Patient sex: F
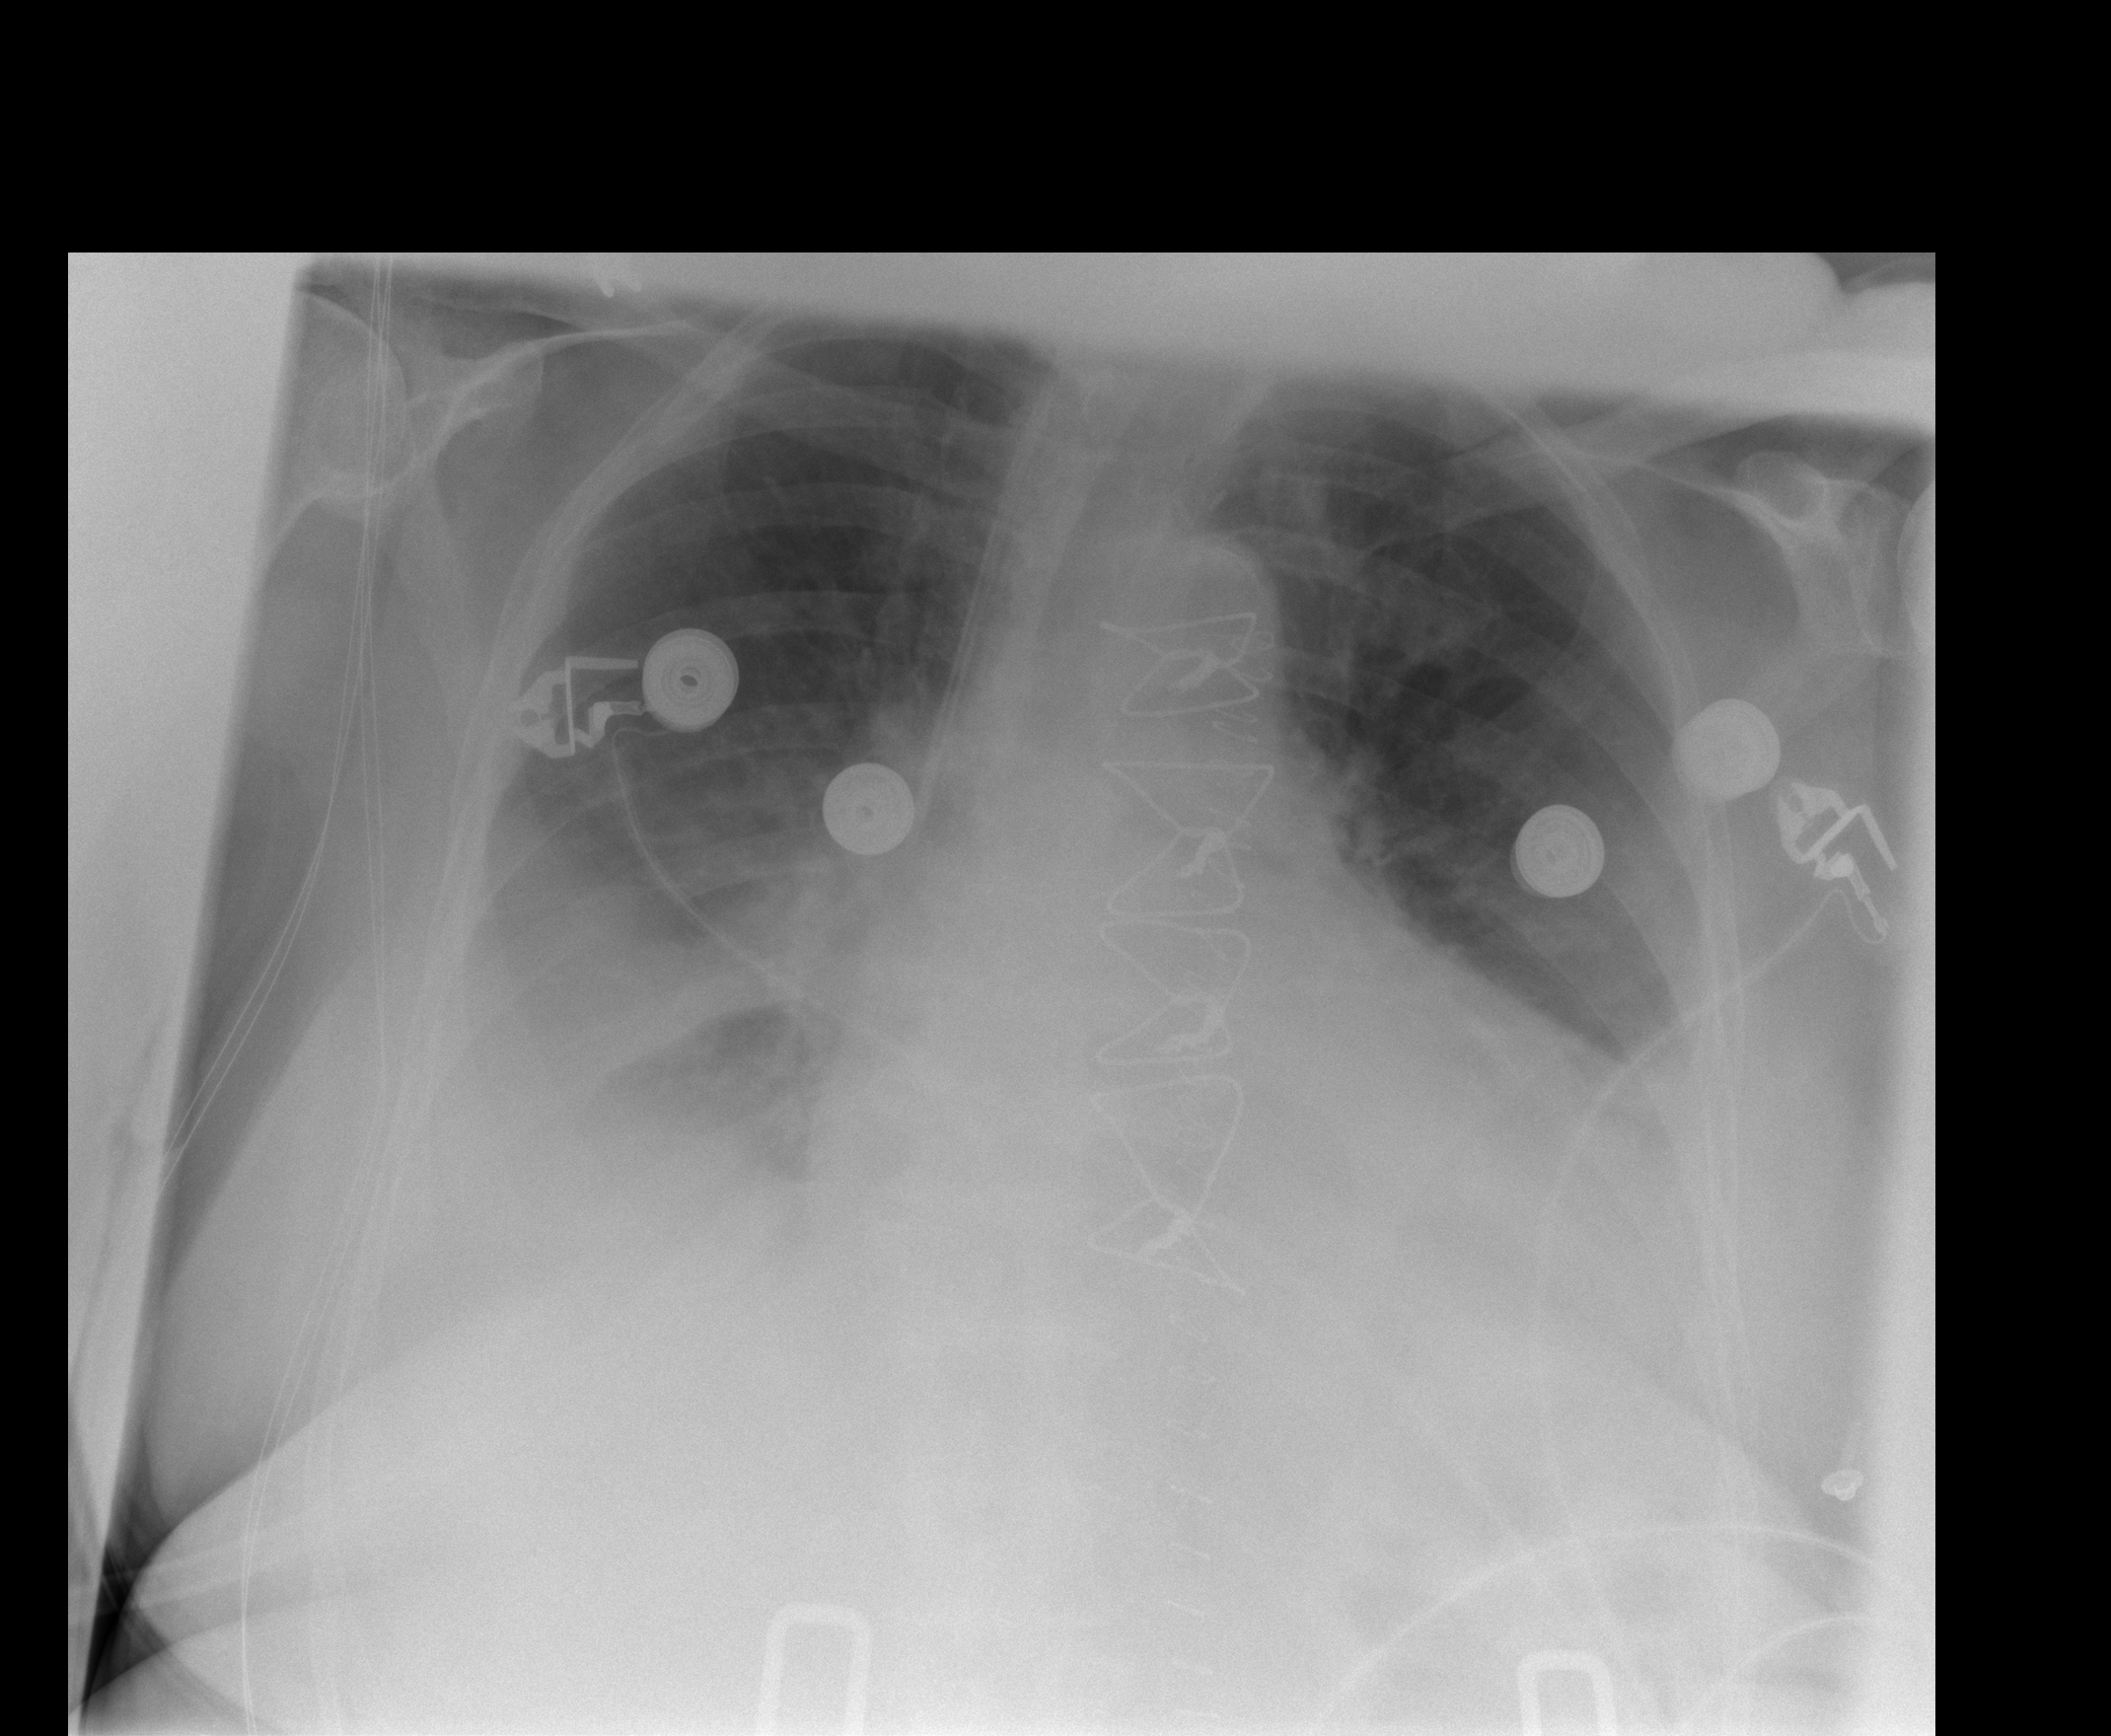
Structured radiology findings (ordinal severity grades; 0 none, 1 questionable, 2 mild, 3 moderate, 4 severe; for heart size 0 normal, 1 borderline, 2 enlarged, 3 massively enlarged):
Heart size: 3
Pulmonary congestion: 2
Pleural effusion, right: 3
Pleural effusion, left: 2
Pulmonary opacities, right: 0
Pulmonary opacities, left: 0
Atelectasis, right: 2
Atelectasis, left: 2